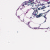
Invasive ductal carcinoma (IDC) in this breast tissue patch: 0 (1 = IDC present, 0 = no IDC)